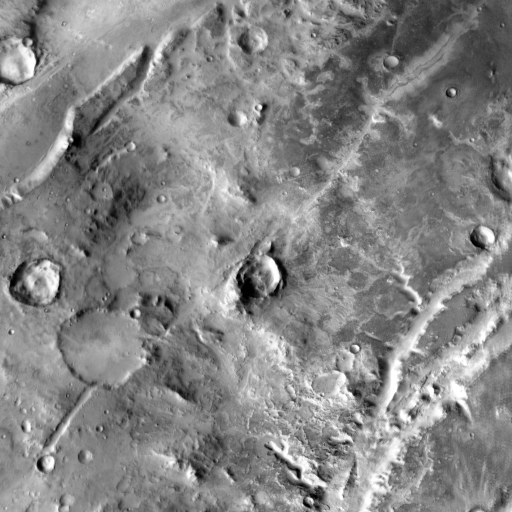
Crater classes present: Background, Other, Layered, Buried, Secondary